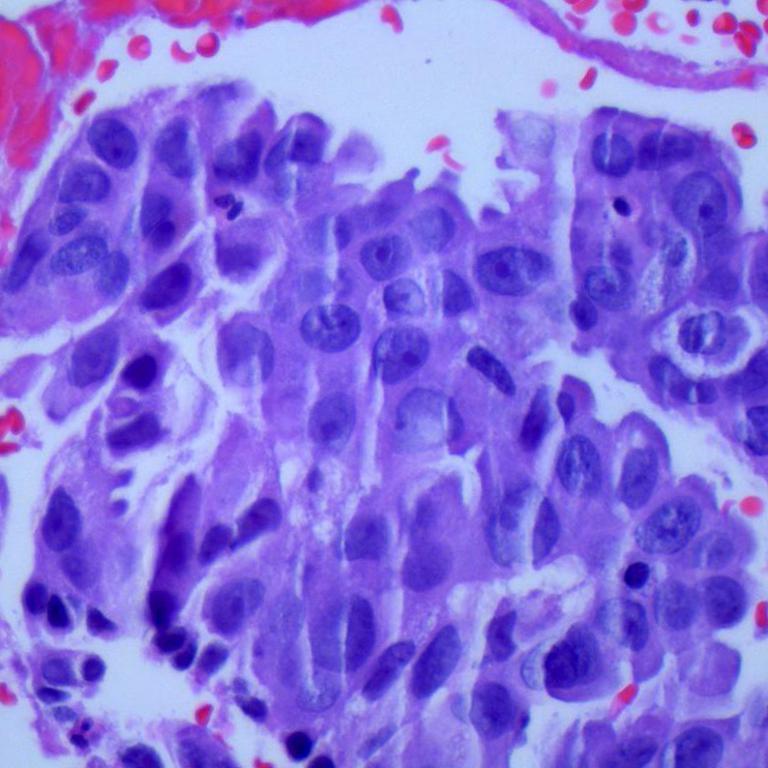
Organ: lung
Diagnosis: adenocarcinomas